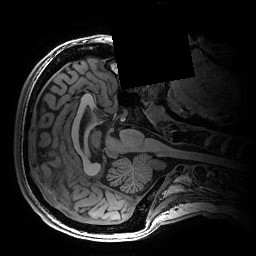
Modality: T1w
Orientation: axial
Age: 31
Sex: female
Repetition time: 0.0077 s
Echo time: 0.0034 s